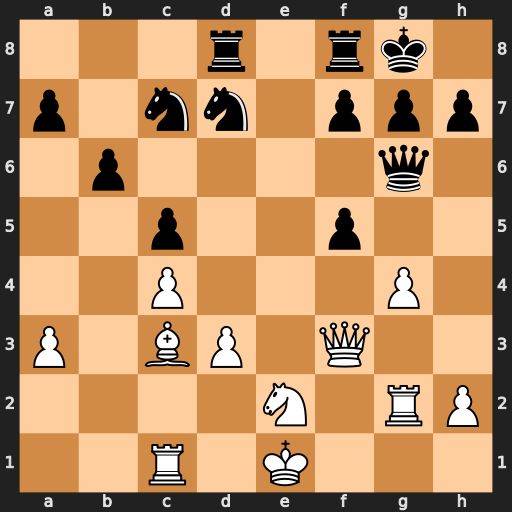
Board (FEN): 3r1rk1/p1nn1ppp/1p4q1/2p2p2/2P3P1/P1BP1Q2/4N1RP/2R1K3
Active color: w
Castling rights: -
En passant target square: -
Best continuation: gxf5 Qxg2 Qxg2